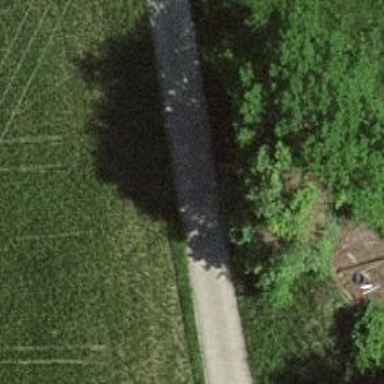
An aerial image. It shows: Unclassified road with grade 1 track type.